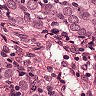
Metastatic tissue present: yes